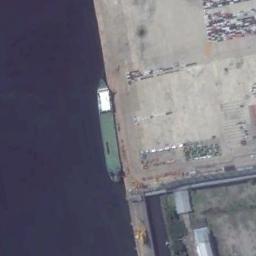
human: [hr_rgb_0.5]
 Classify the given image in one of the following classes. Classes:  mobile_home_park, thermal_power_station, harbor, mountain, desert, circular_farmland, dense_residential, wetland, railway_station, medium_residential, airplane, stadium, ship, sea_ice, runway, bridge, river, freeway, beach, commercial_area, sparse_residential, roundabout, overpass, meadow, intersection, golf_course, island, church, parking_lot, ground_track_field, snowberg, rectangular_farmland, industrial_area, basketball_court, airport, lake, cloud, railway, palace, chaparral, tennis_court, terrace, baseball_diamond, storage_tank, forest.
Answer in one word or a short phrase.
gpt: ship